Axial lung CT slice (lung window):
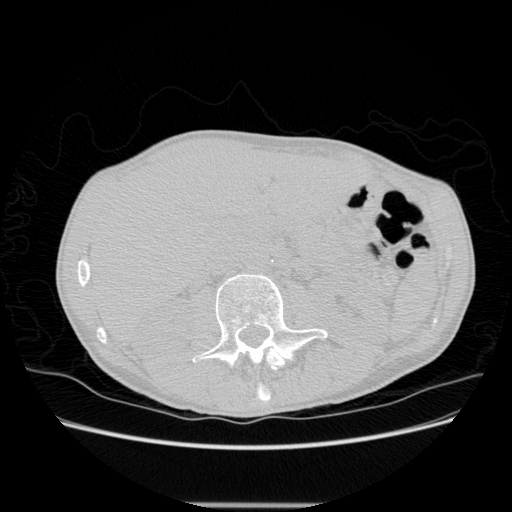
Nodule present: no